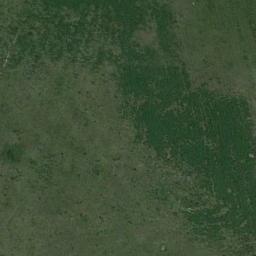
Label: meadow